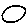
Label: circle